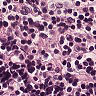
Metastatic tissue present: no